Question: Currently I have these files in a folder:

Is it possible to make list all files that start with and display those filenames on the screen?
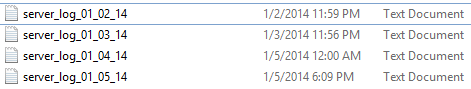
Answer: Yes, take a look at <URL>.
'''
$dir ="your path here";
$filetoread ="server_log";
if (is_dir($dir)) {
if ($dh = opendir($dir)) {
while (($file = readdir($dh)) !== false) {
if (strpos($file,$filetoread) !== false)
echo "filename: $file : filetype: " . filetype($dir . $file) . "
";
}
closedir($dh);
}
}
'''